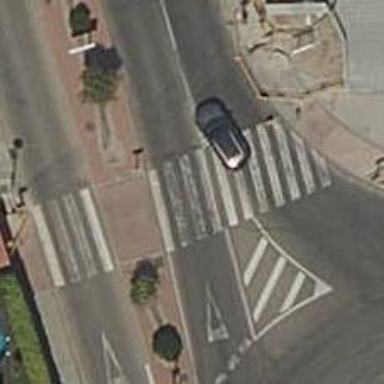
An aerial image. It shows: Uncontrolled road crossing.